Interaction volume radius: 5 \u00c5
Interaction volume height: 25 \u00c5
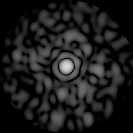
Disorder parameter: 0.821